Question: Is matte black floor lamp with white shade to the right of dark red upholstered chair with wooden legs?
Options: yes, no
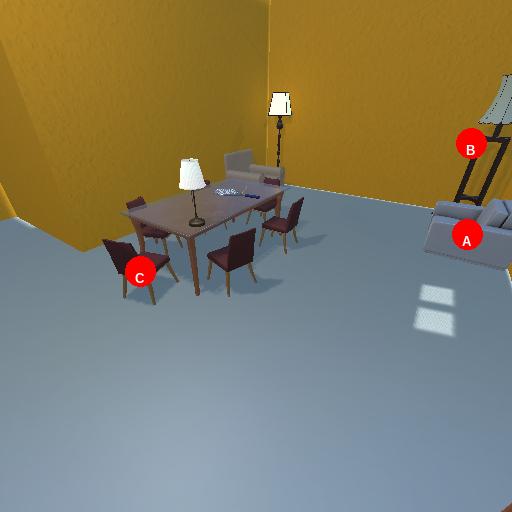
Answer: yes